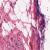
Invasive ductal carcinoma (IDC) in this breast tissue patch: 0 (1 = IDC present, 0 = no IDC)